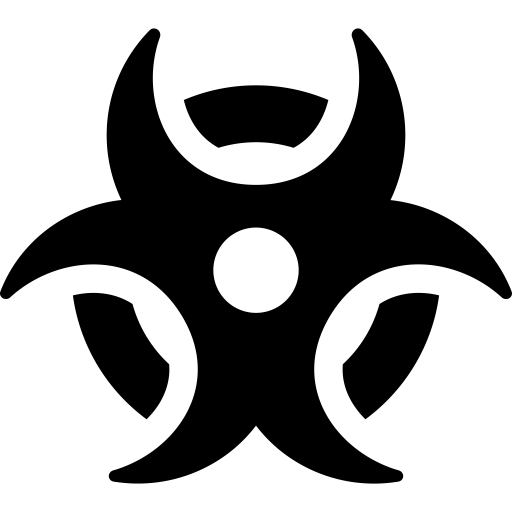
Tags: icon, FontAwesome, fa-icon, solid, biohazard